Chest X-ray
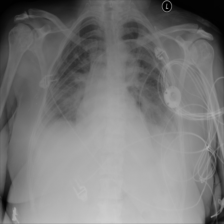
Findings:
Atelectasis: negative
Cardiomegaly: negative
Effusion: negative
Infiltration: positive
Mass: negative
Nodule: negative
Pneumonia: negative
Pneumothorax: negative
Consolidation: negative
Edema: negative
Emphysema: negative
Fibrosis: negative
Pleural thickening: negative
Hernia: negative